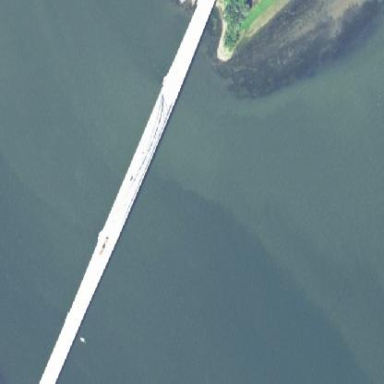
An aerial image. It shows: Humpback bridge with distinctive structure.